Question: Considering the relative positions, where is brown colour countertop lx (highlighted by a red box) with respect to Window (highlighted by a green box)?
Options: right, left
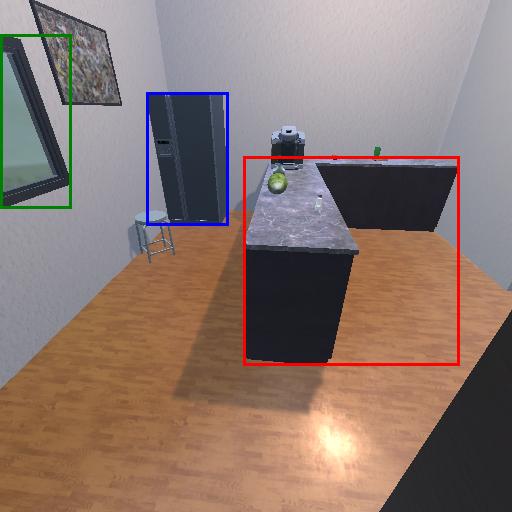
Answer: right